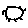
Label: sun